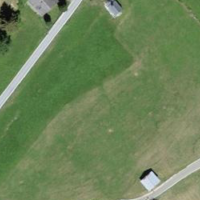
EUNIS habitat code: 24
Species observed at this site:
Plantago major